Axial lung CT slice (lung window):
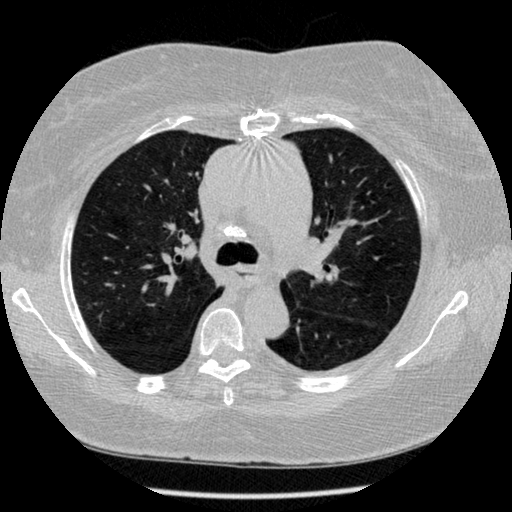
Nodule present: no